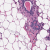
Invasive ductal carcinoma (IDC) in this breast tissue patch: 0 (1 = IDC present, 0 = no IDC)